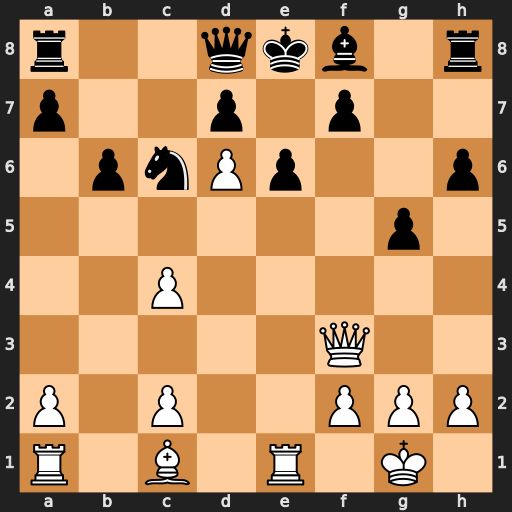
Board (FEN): r2qkb1r/p2p1p2/1pnPp2p/6p1/2P5/5Q2/P1P2PPP/R1B1R1K1
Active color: w
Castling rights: kq
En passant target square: -
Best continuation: Rxe6+ dxe6 Qxc6+ Qd7 Qxa8+